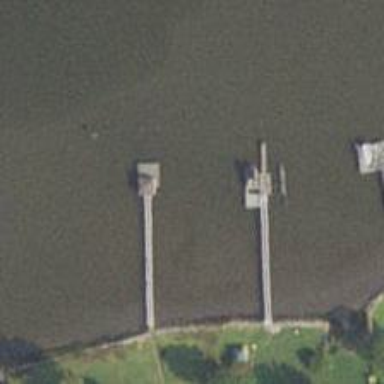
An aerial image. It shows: Man-made pier.